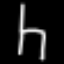
Label: chair